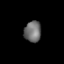
Tissue: prostate
Cell type: T cells
Senescence score: 0.3134
Nuclear area (px): 349
Mean DAPI intensity: 110.126